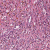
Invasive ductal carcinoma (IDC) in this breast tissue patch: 0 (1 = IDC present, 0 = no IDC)